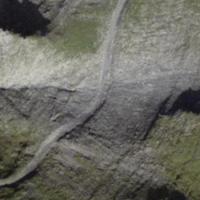
EUNIS habitat code: 48
Species observed at this site:
Saxifraga rotundifolia
Oxyria digyna